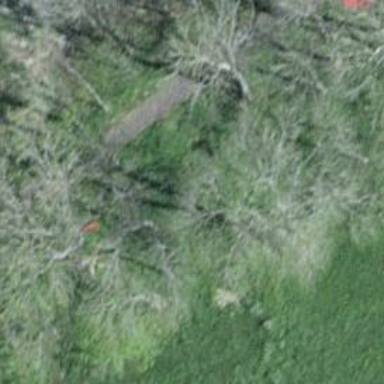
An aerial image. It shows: Red bench.